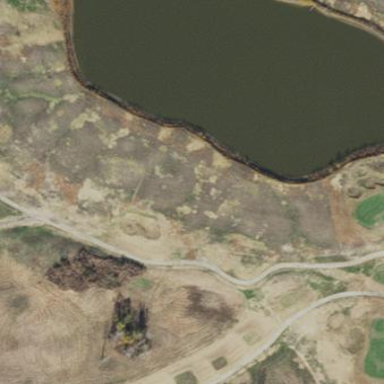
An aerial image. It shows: Area with grass used as rough in golf course.